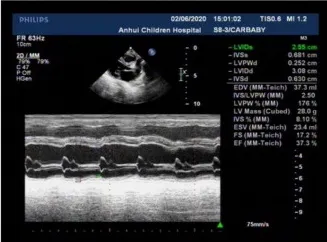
Characteristics of Doppler echocardiography. (B) Left ventricular systolic dysfunction was low. All the parents were normal.
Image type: radiology (ultrasound)